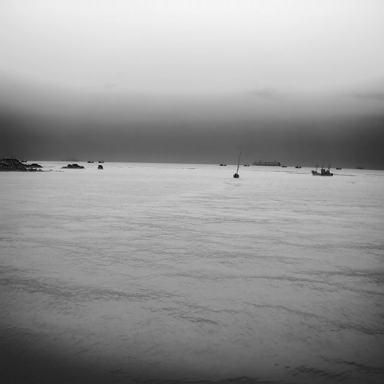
There are nine bulk_carriers in the infrared image.